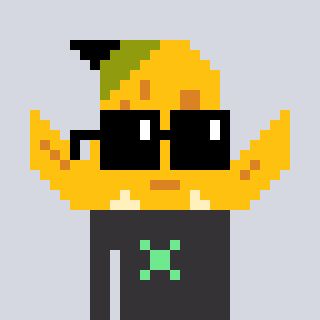
a pixel art character with square black sunglasses, a banana-shaped head and a grayscale-colored body on a cool background